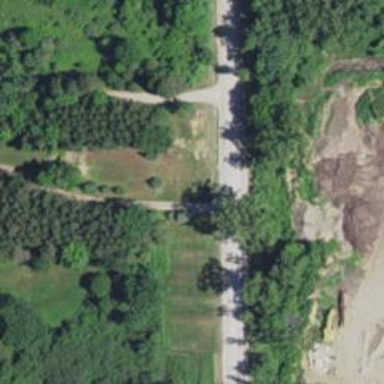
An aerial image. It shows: Driveway leading to service road.